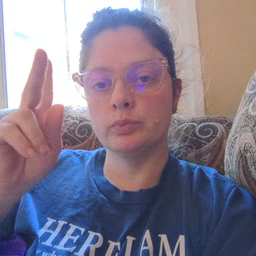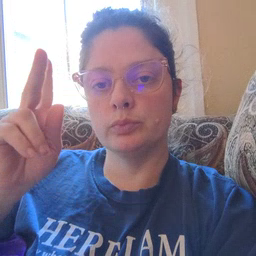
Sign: first